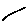
Label: line